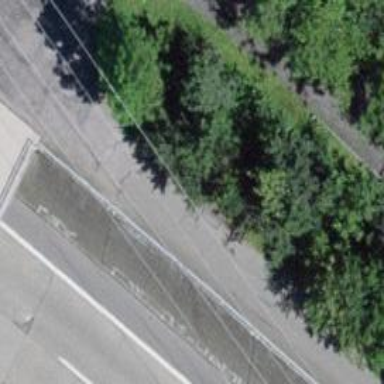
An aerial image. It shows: Cycleway.